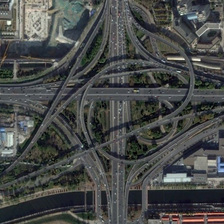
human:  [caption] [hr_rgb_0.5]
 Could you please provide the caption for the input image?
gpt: many buildings and green trees are near a viaduct and a river .

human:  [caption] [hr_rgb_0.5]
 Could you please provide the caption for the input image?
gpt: many buildings and green trees are near a viaduct and a river .

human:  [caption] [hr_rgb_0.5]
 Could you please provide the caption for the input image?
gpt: many buildings and green trees are near a viaduct and a river .

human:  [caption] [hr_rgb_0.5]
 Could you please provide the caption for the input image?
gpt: many buildings and green trees are near a viaduct and a river .

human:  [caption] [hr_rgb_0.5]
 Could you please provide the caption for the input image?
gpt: many buildings and green trees are near a viaduct and a river .